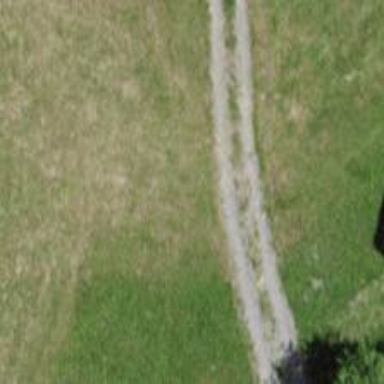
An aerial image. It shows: Track with grade 2 tracktype.